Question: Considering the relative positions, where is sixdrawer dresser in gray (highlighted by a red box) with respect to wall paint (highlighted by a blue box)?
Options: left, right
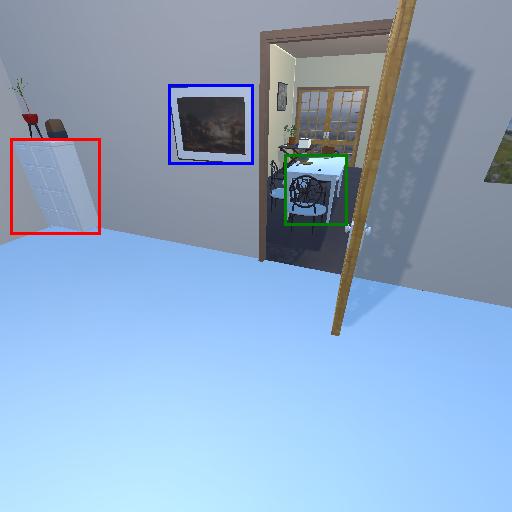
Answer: left